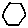
Label: hexagon